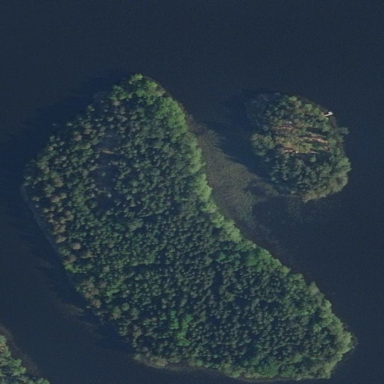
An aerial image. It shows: Islet.